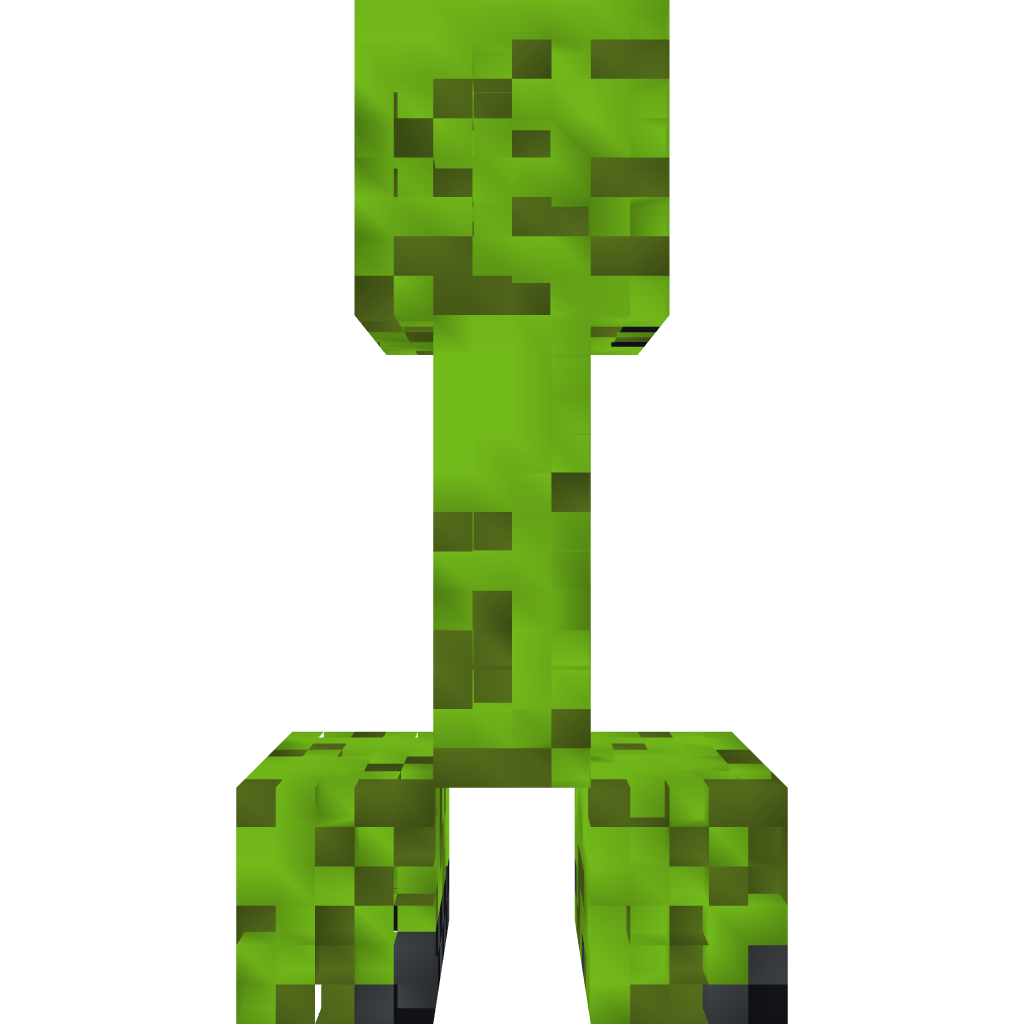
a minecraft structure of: Giant Creeper